Field crop: maize
Growth stage: 2
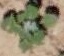
Species: chenopodium